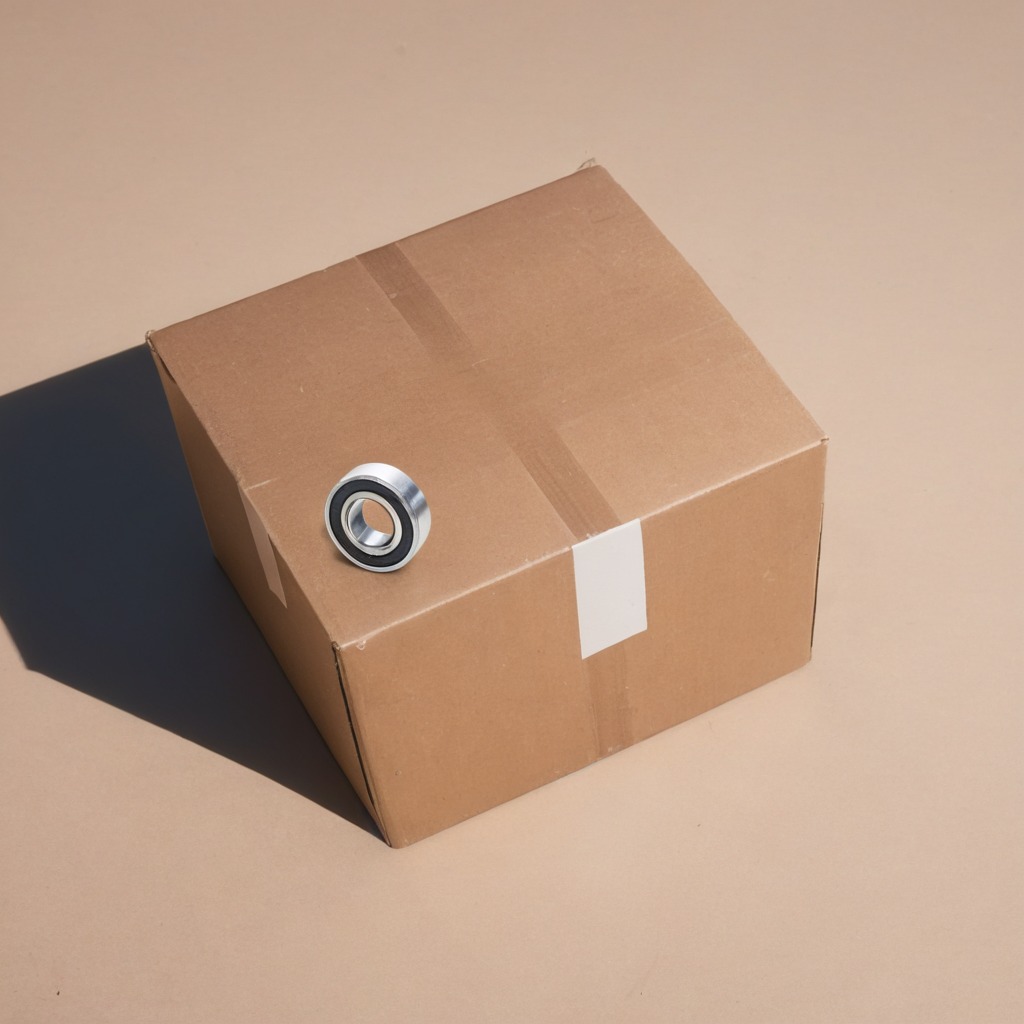
A metal ball bearing lying on a cardboard box surface in an outdoor workshop during daytime bright natural light soft shadows slightly creased but